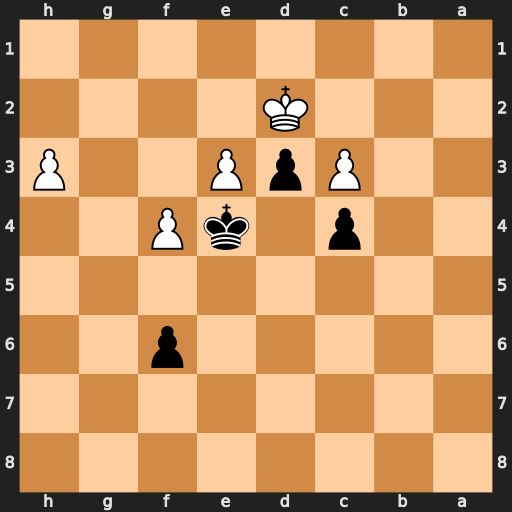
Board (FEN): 8/8/5p2/8/2p1kP2/2PpP2P/3K4/8
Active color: b
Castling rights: -
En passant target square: -
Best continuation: Kf3 h4 Kg4